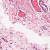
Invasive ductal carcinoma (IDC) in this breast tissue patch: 0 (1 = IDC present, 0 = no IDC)